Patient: sex M, age 45
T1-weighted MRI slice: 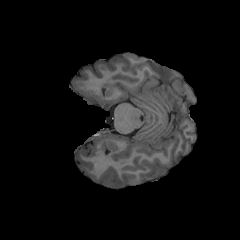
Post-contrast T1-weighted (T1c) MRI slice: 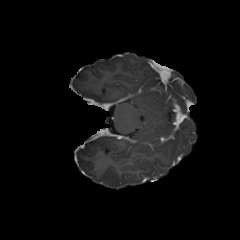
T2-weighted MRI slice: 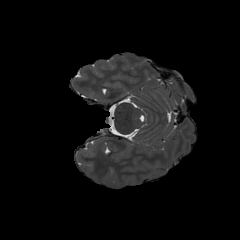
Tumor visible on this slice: no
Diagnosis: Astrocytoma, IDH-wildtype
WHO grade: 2